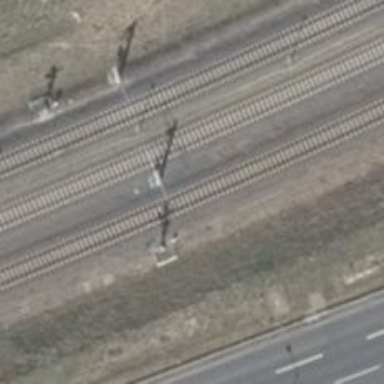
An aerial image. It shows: Railway track with contact line for electrification.